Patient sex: M
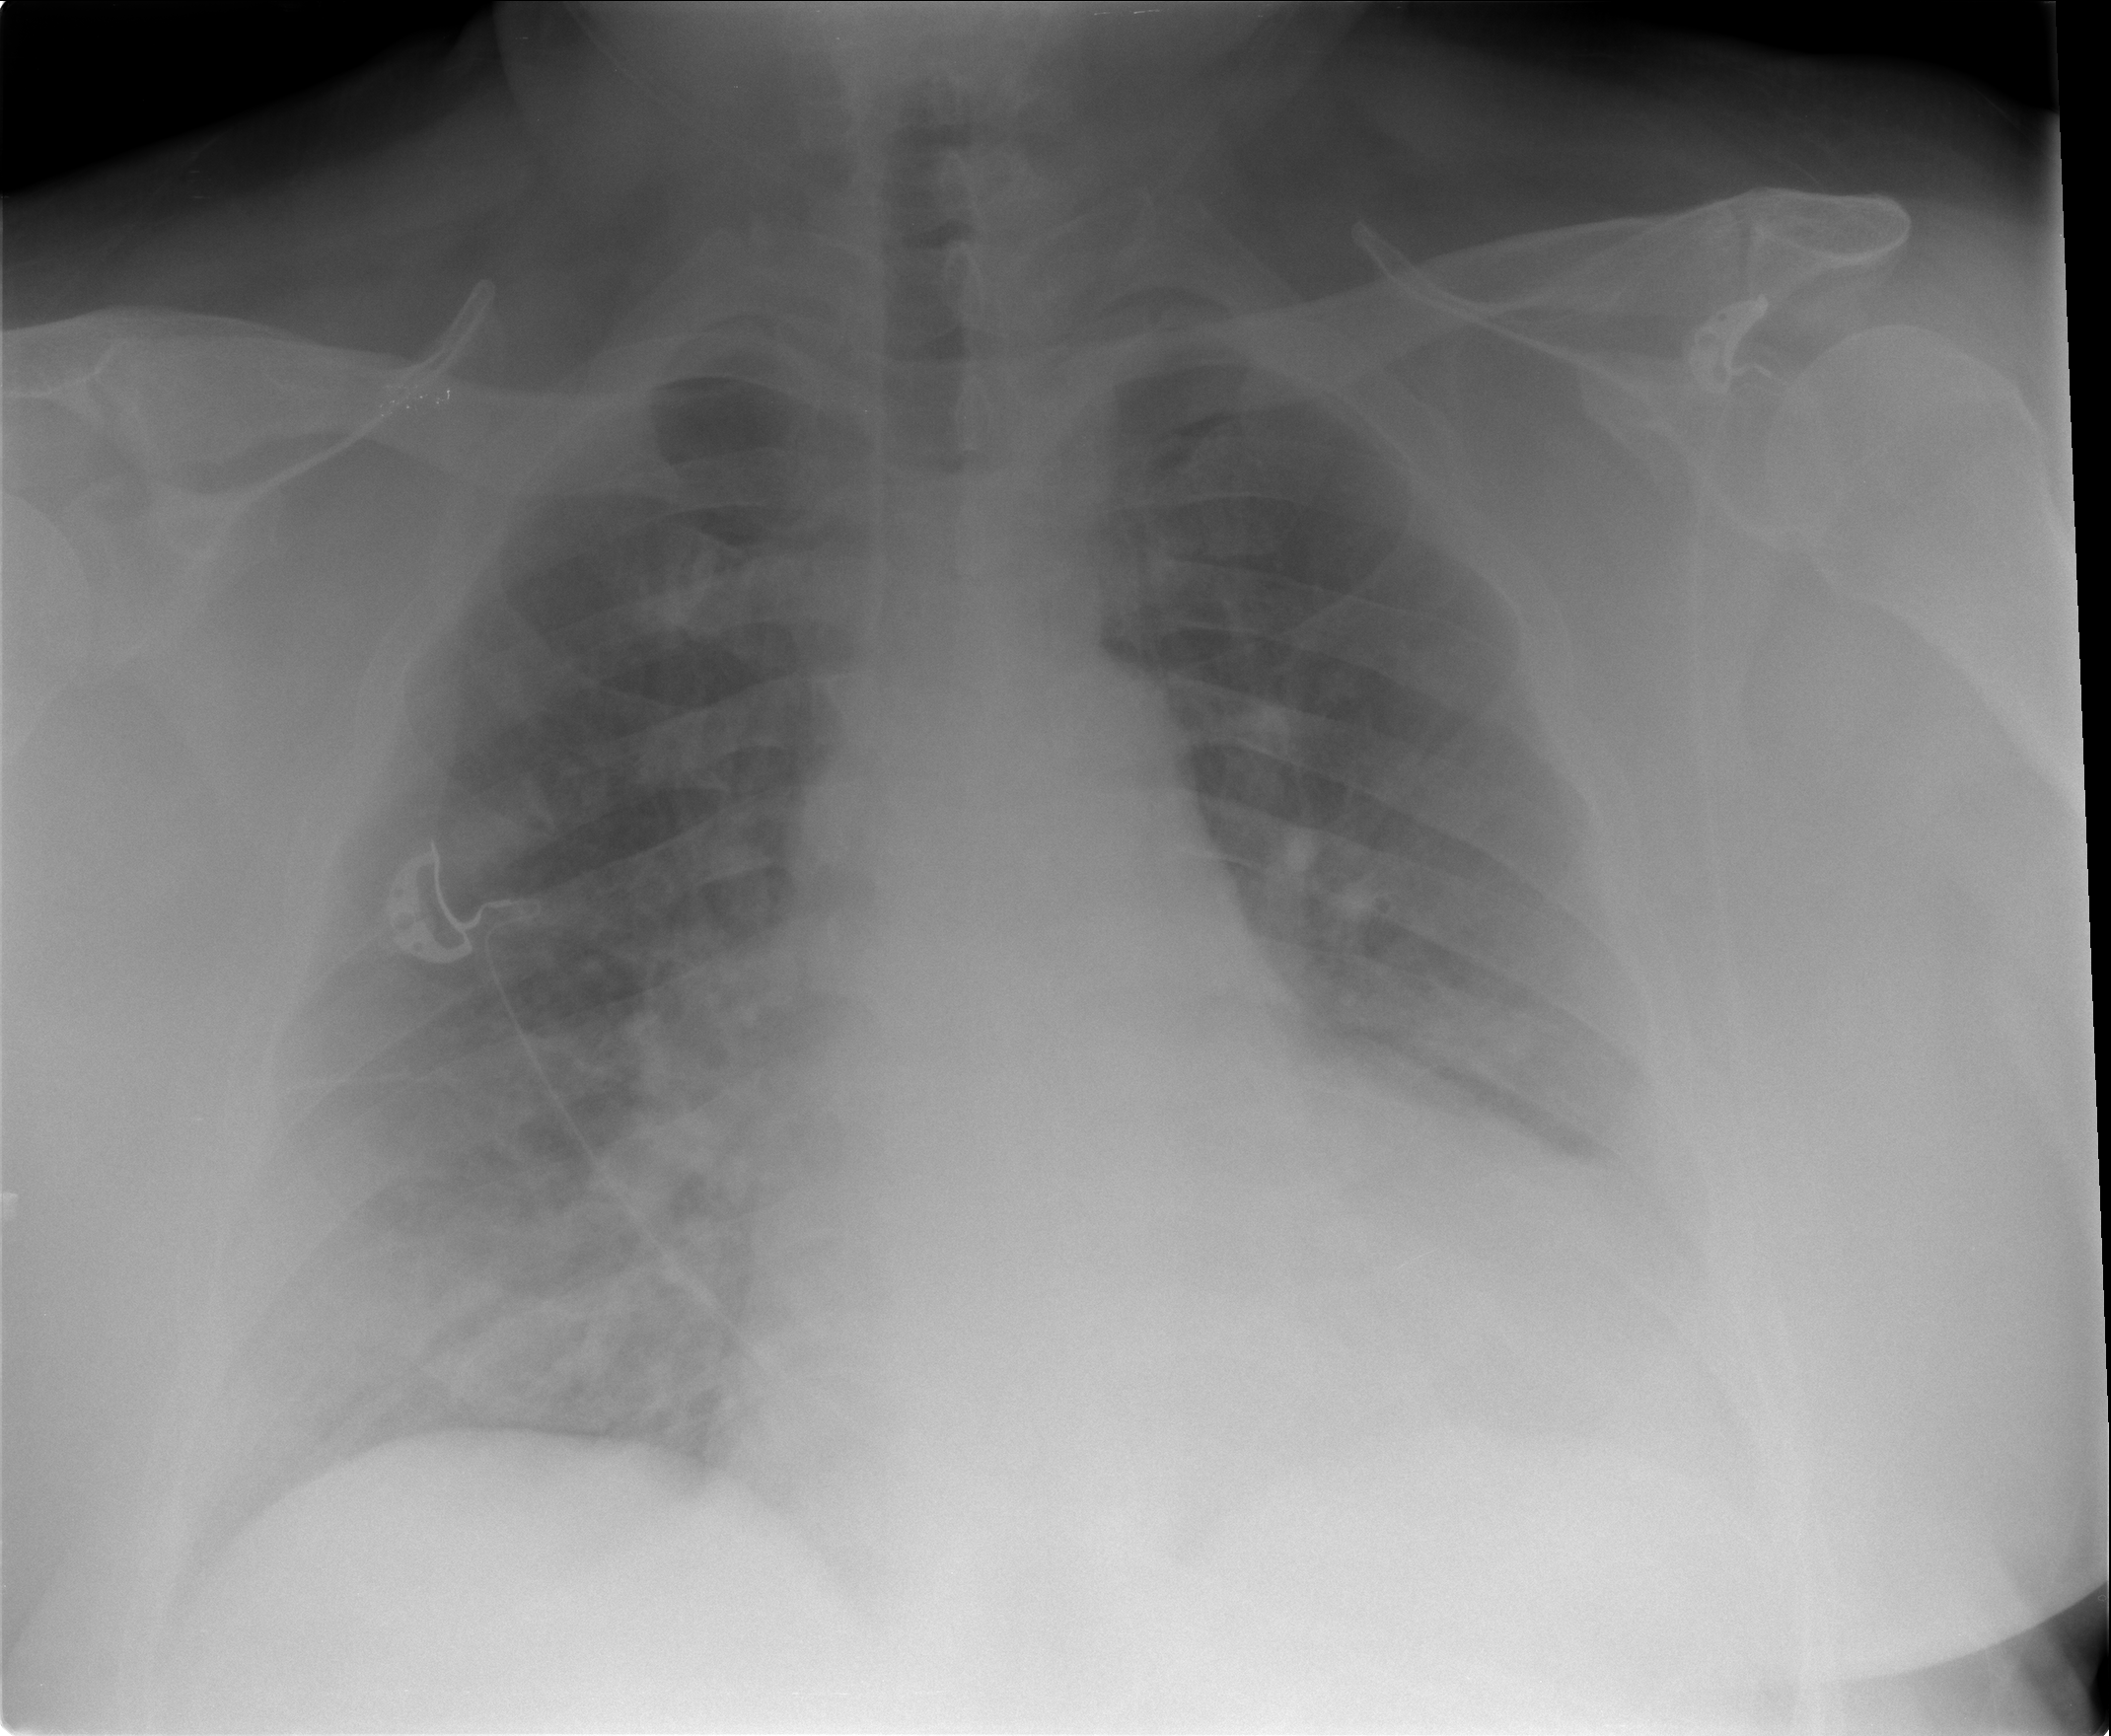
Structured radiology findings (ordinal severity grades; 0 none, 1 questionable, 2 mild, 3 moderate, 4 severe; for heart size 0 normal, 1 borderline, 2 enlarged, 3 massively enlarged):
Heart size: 2
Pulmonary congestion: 2
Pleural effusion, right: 0
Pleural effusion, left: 1
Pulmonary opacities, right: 2
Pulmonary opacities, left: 2
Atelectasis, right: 2
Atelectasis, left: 2